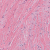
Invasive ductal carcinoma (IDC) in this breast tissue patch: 1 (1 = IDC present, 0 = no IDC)